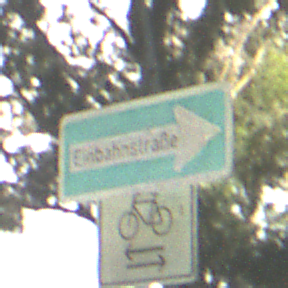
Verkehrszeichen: EinbahnstrasseRechtsweisend
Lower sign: RichtungsangabeDurchPfeile9
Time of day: MorningAfternoon
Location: Outdoor (Nature)
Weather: Clear
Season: NotSpecified
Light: Natural